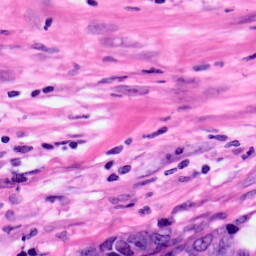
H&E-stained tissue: Pancreatic